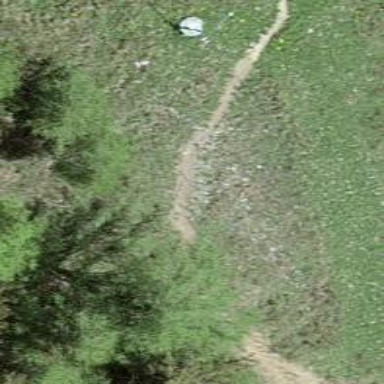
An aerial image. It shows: Path.